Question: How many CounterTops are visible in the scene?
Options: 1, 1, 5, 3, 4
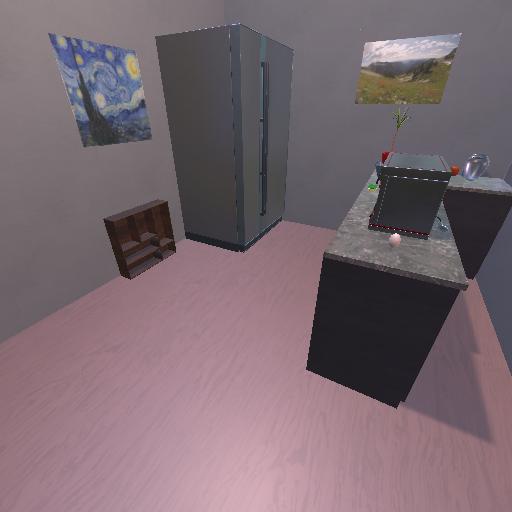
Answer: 1